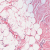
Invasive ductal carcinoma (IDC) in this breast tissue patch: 0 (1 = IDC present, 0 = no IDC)